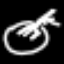
Label: fork